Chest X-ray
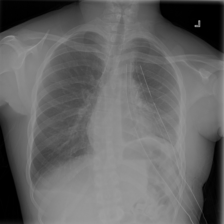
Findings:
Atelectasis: negative
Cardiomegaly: negative
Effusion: negative
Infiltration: negative
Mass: negative
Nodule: negative
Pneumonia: negative
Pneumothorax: positive
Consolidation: negative
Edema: negative
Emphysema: negative
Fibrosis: negative
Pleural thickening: negative
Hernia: negative